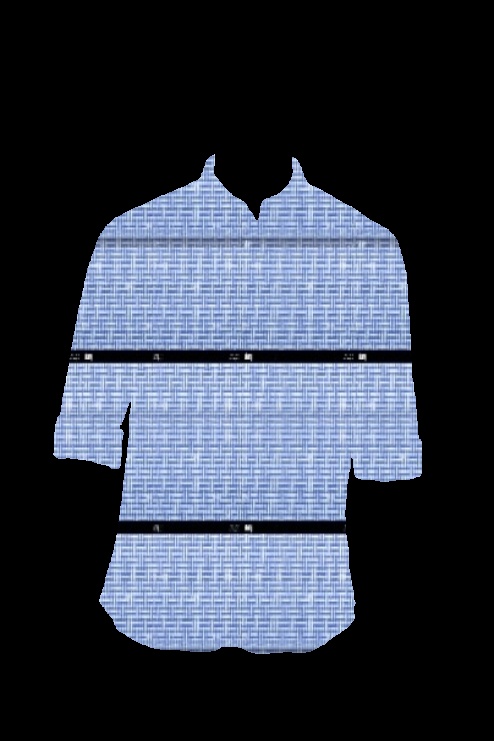
blue slim fit button up tee